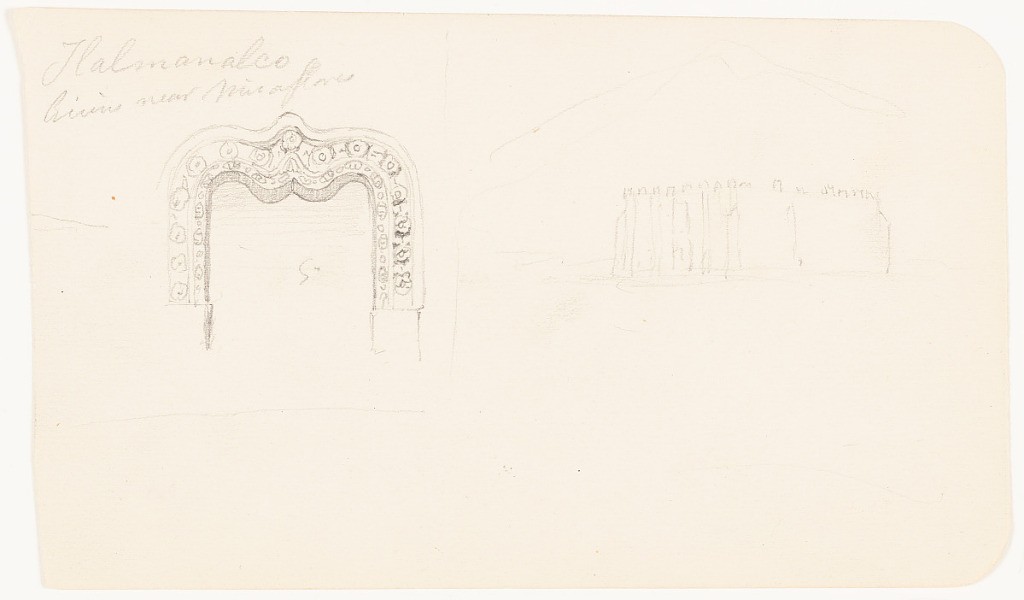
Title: Architectural Sketches near Tlalmanalco and Miraflores, Mexico
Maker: Frederic Edwin Church, American, 1826–1900
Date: March 1885
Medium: Graphite on off-white wove paper
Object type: Drawing
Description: Architecture sketches showing views of buildings and ruins around Tlalmanalco and Miraflores, Mexico. At left, an extremely ornate, undulating doorway is sketched in detail. At right, a large rectangular building, like the nave of a church, is visible in front of the faint outline of a sharp mountain peak.

Verso: Landscape sketch showing a view of Citlaltépetl, also known as Pico de Orizaba, from the city of Orizaba, Mexico, or a location nearby. Prominently situated at center, the mountain has one sharp peak at right that descends to a shorter subsidiary peak at left. The mountain is snow-capped and dark fields of rock and soil are visible. Below it and to the left, the outline of the same mountain is visible.